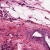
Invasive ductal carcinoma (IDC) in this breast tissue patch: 0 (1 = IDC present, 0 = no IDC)